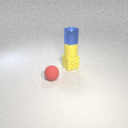
small blue metal cylinder above small yellow rubber cube